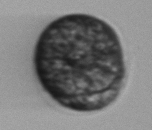
Label: Margalefidinium